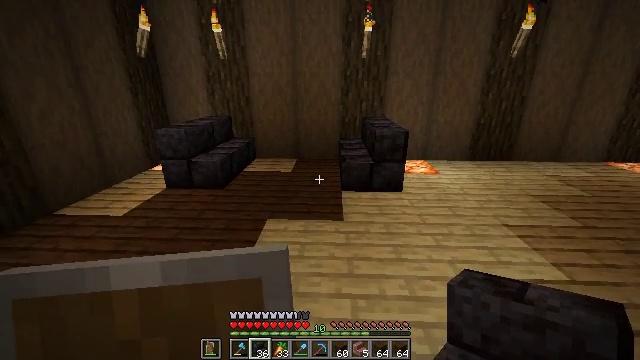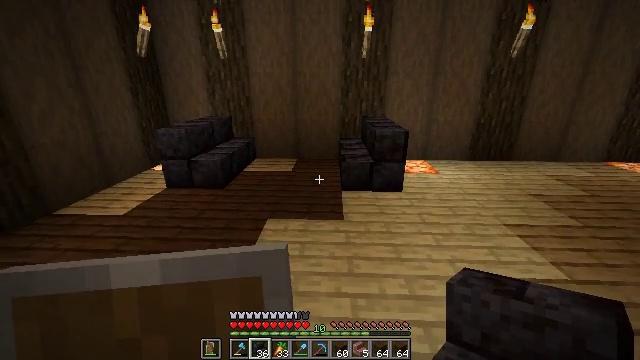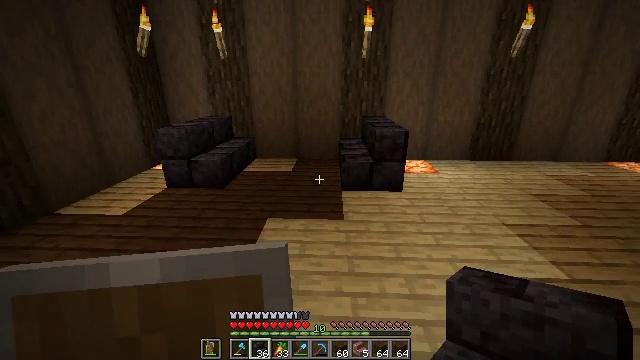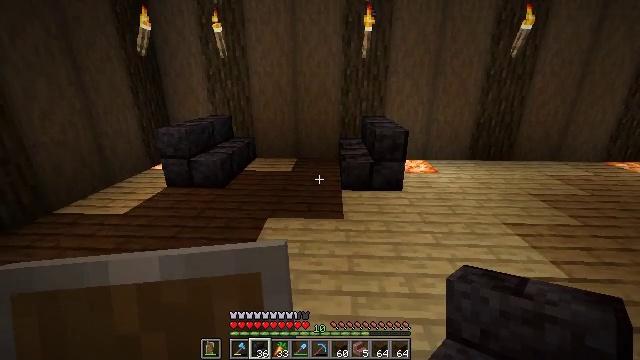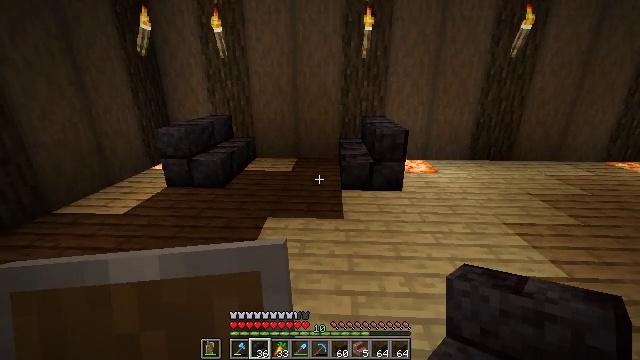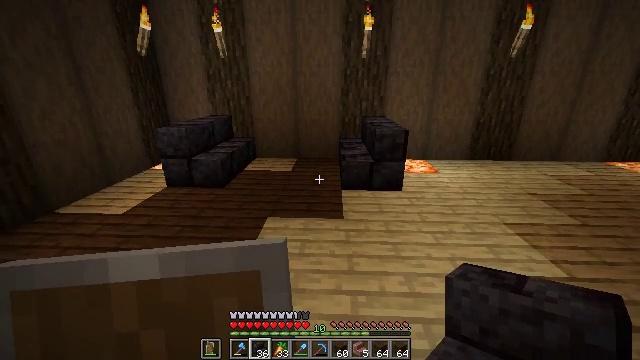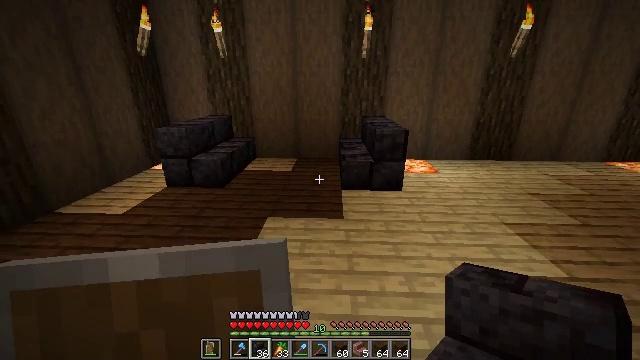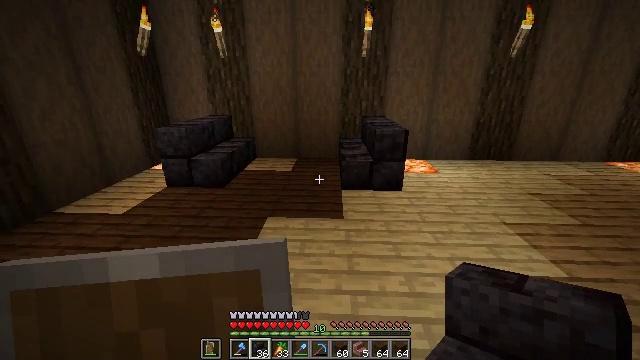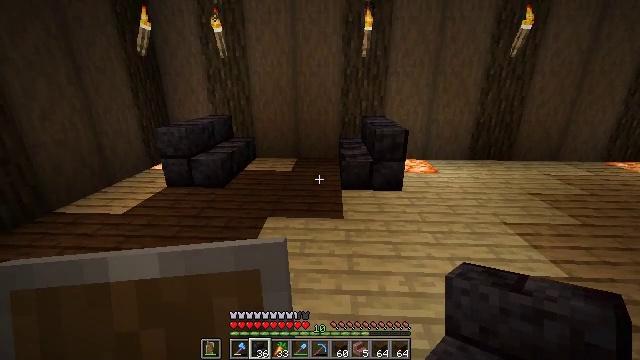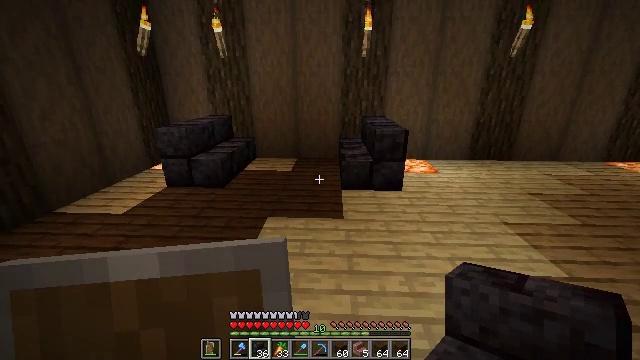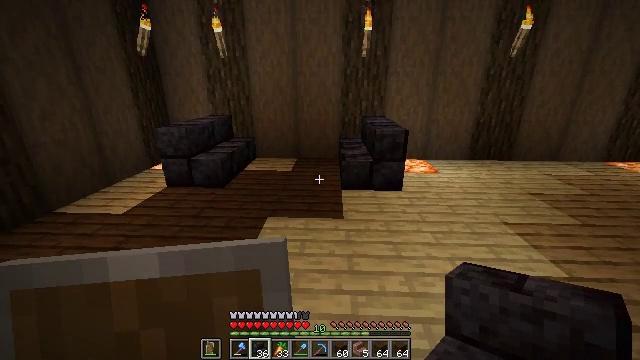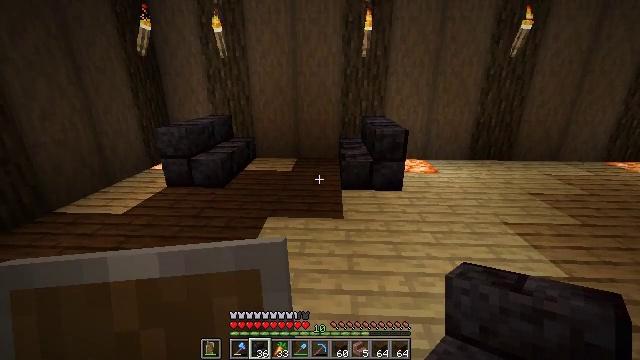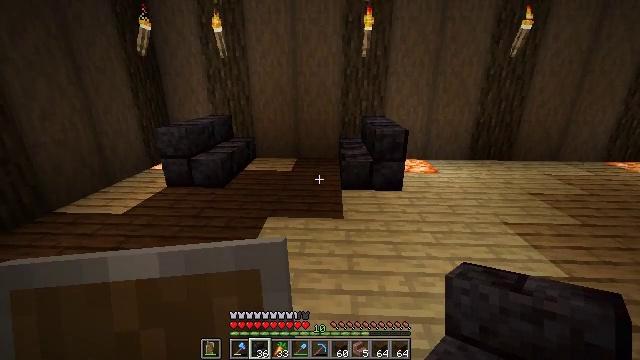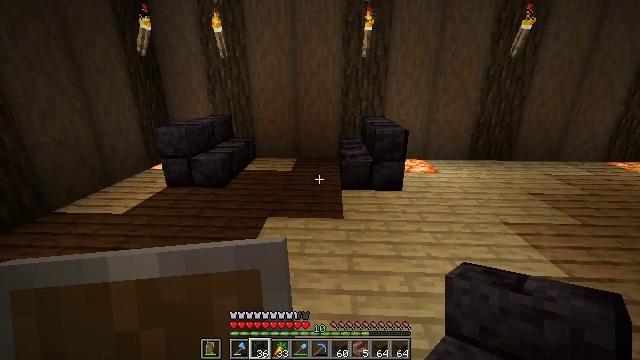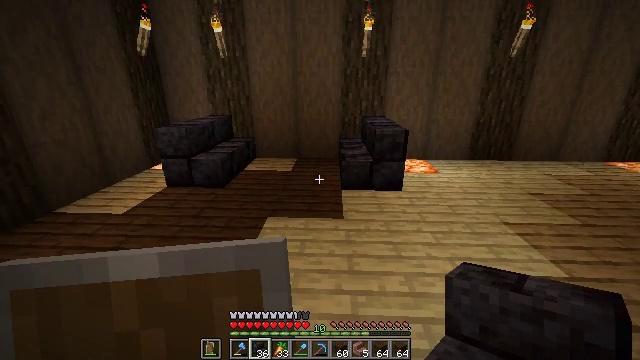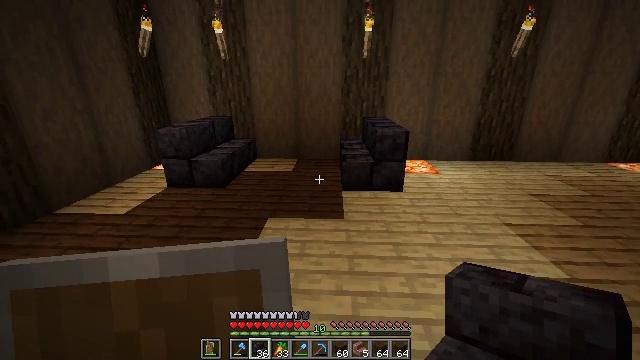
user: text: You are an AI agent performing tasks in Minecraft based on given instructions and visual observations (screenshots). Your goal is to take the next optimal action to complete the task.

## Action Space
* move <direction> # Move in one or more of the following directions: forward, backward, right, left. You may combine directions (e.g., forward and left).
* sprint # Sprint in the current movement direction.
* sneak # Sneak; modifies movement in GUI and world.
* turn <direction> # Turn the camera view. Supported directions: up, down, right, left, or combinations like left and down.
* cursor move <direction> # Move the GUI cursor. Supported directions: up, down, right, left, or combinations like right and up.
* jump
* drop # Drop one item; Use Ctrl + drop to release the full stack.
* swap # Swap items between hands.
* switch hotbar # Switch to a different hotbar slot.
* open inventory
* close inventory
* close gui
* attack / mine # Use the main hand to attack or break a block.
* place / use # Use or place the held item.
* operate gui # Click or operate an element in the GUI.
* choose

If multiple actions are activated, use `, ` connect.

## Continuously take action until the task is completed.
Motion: motion action
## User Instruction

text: Mine polished blackstone brick stairs.
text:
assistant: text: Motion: no_op
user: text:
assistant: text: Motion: no_op
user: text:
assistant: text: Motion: no_op
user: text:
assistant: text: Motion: no_op
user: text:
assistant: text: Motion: no_op
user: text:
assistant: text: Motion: no_op
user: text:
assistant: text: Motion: no_op
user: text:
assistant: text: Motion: no_op
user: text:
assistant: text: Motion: no_op
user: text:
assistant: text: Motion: no_op
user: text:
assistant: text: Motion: no_op
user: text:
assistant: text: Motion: no_op
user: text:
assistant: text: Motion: no_op
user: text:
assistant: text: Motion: no_op
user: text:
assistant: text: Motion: no_op
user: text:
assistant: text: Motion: no_op
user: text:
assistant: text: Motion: no_op
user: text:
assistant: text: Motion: no_op
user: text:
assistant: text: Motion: no_op
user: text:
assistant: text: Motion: no_op
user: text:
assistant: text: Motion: no_op
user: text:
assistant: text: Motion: no_op
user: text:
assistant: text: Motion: no_op
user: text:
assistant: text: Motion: no_op
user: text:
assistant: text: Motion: no_op
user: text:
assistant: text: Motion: no_op
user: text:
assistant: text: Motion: no_op
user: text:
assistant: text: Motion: no_op
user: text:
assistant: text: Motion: no_op
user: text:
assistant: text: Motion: no_op